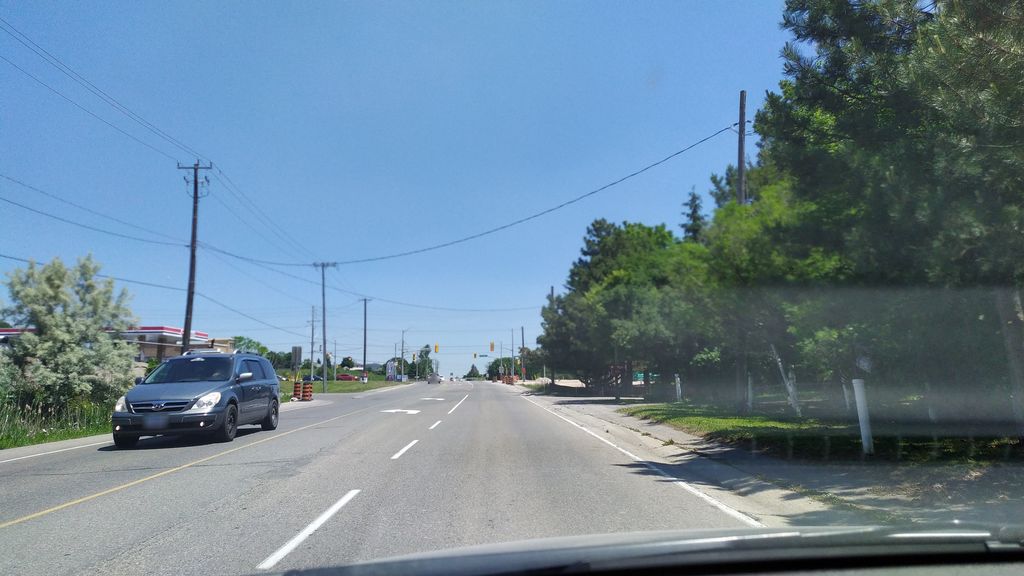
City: kitchener-waterloo